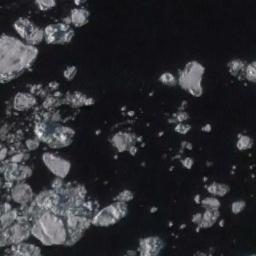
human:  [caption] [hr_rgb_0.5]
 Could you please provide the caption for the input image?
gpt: A lot of small pieces of sea ice float in the deep blue sea .

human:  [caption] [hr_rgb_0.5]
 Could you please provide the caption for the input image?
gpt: Countless ice cubes of various sizes are connected into a loose, Large piece floating on the blue sea .

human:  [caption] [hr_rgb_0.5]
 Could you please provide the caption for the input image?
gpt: There are different shapes of sea ice .

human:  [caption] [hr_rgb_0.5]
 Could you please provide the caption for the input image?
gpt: There are many ice on the black sea .

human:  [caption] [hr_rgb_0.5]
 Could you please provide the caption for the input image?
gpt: There are many pieces of sea ice .